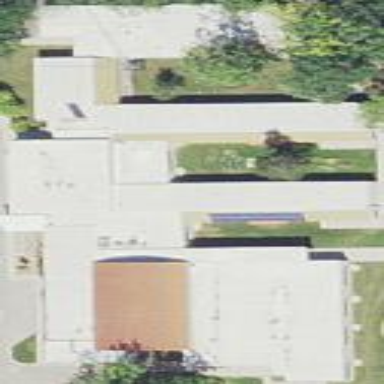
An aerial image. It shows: School building.